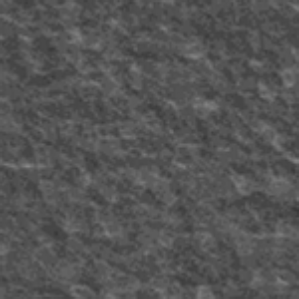
Label: frost